Question: I am new to PHP and my requirement is to check the user email id in database and if exists , navigate to next page. But by SQL query is not working in PHP , and working in SQL database.
My database structure :

My HTML Code : index.html
'''
<!DOCTYPE html>
<html>
<body>
<form action="checkform.php" method="post">
E-mail: <input type="email" name="email" autocomplete="off"><br>
<input type="submit">
</form>
</body>
</html>
'''
PHP: checkform.php
'''
<?php
try
{
$connection = mysql_connect("localhost:3306","root","");
mysql_select_db("mobileblog", $connection);
$emailid = $_POST['email'];
echo $emailid;
$sql = "SELECT Name from table WHERE email=" . $_POST['email'];
$result = mysql_query($sql);
echo $result;
if(!$result) { echo "<p class='error'>Error: No such email address</p>"; }
// note that the if is asking if there is no result
else {
while ($row = mysql_fetch_assoc($result)) {
echo "<p class='success'>Welcome " . $row['Name'] . "!!</p>";
}
} // end
//mysql_query(" // suggest here to validate against emails in db");
mysql_close($connection);
echo "SUCCESS";
}
catch(Exception $e)
{
echo $e->getMessage();
// Note: Log the error or something
}
?>
'''
My page2.html
'''
<!DOCTYPE html>
<html>
<body>
<h1> Welcome to Page 2</h1>
</body>
</html>
'''
But when running the index.html page , facing the error: (which eventually does nt execute the mysql query),But running the sql query is successful
'''
Error: No such email address
SUCCESS
'''
PHP Query (failed)
'''
$sql = "SELECT 'Name' FROM 'table' WHERE email='jxxx@gmail.com'";
'''
SQL Query (Success)
'''
SELECT 'Name' FROM 'table' WHERE email='jxxx@gmail.com'
'''
Why does it fail to run the query ?
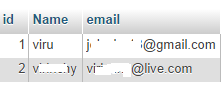
Answer: As requested by John:
use quotes
'''
WHERE email= '".$emailid."'
'''
---
'''
$emailid = stripslashes($_POST['email']);
$emailid = mysql_real_escape_string($emailid);
$sql = "SELECT 'Name' from 'table' WHERE 'email'= '".$emailid."'";
'''
in conjunction with '$emailid = $_POST['email'];'
instead of
'''
WHERE email=" . $_POST['email']
'''
which would both cause an error and is open to SQL injection in using that method.
Your present code is open to <URL>, .
---
If your table name is indeed called 'table', wrap it in backticks (just an insight).
'''
$sql = "SELECT Name from 'table'...
'''
- <URL>
Add error reporting to the top of your file(s).
'''
error_reporting(E_ALL);
ini_set('display_errors', 1);
'''
and 'or die(mysql_error())' to 'mysql_query()'
---
rewrite
'''
<?php
try
{
$connection = mysql_connect("localhost:3306","root","");
mysql_select_db("mobileblog", $connection);
$emailid = stripslashes($_POST['email']);
$emailid = mysql_real_escape_string($emailid);
echo $emailid;
$sql = "SELECT 'Name' from 'table' WHERE 'email'= '".$emailid."'";
$result = mysql_query($sql);
echo $result;
if(!$result) { echo "<p class='error'>Error: No such email address</p>"; }
// note that the if is asking if there is no result
else {
while ($row = mysql_fetch_assoc($result)) {
echo "<p class='success'>Welcome " . $row['Name'] . "!!</p>";
}
} // end
//mysql_query(" // suggest here to validate against emails in db");
mysql_close($connection);
echo "SUCCESS";
}
catch(Exception $e)
{
echo $e->getMessage();
// Note: Log the error or something
}
?>
'''
---
(helping out)
'''
<?php
$connection = mysql_connect("localhost:3306","root","");
mysql_select_db("mobileblog", $connection);
$emailid = stripslashes($_POST['email']);
$emailid = mysql_real_escape_string($emailid);
$sql = "SELECT 'Name' from 'table' WHERE 'email'= '".$emailid."'";
$result = mysql_query($sql);
// if($result) {
if(mysql_num_rows($result) > 0){
header("Location: page2.php");
exit;
}
else {
echo "<p class='error'>Error: No such email address</p>";
} // brace for else
mysql_close($connection);
?>
'''